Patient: sex F, age 59
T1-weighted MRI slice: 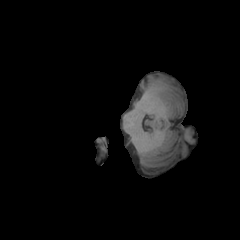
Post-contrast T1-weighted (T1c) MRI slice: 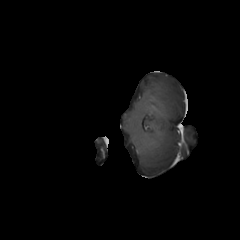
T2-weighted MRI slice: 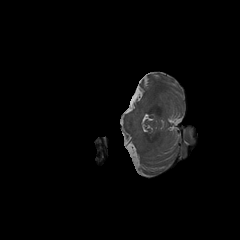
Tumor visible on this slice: no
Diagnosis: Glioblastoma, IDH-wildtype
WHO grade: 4